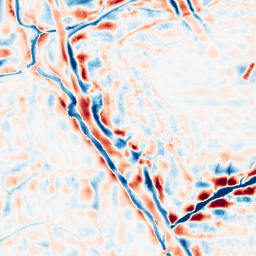
Category: wavelet
Decomposition family: wavelet_dwt
Decomposition parameters: wavelet: db4
level: 4
Upsampling method: lanczos
Upsampling parameters: scale: 8
Upsampling scale: 8